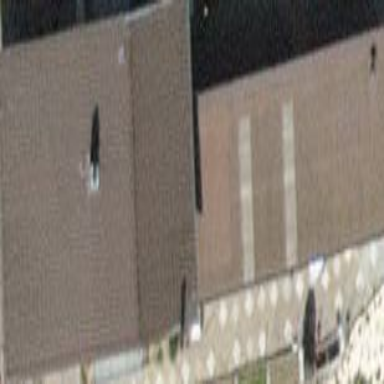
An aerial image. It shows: Detached building with saltbox roof shape.